Interaction volume radius: 5 \u00c5
Interaction volume height: 30 \u00c5
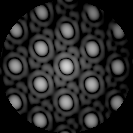
Disorder parameter: 0.02684